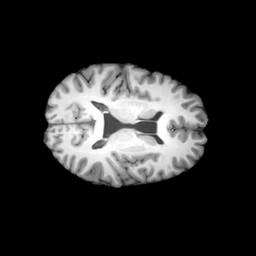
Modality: T1w
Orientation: axial